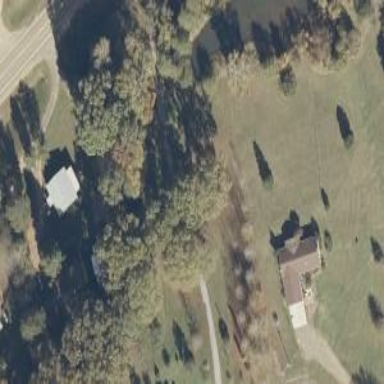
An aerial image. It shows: Driveway.